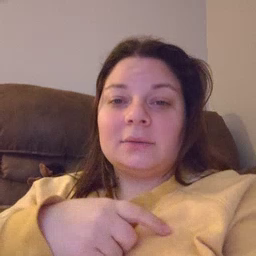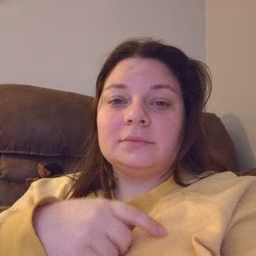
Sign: dirty